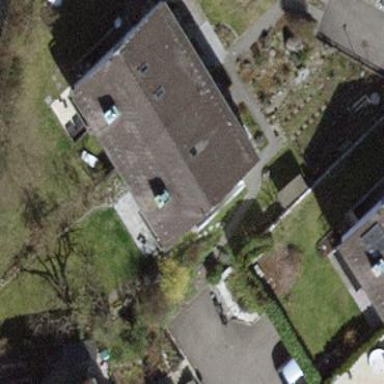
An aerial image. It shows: Building with tile roof.